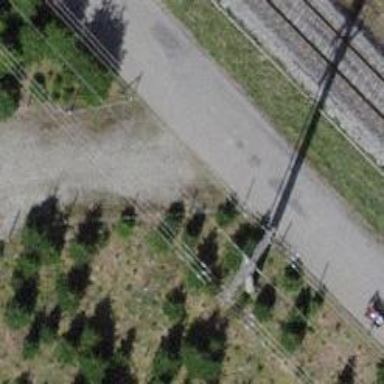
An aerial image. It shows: Power line in the image.